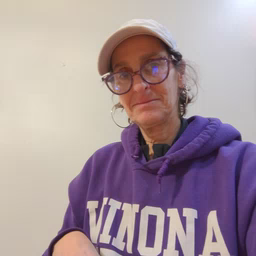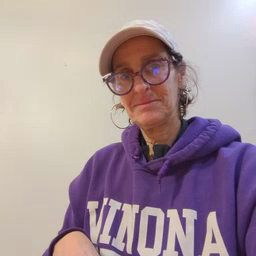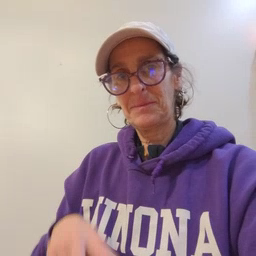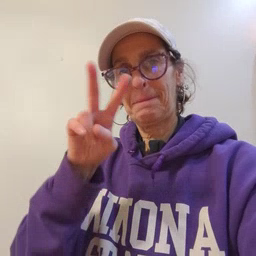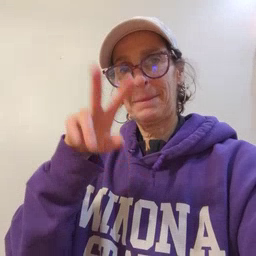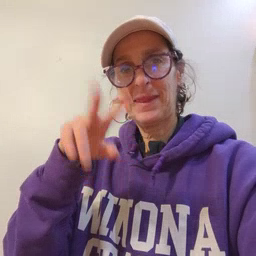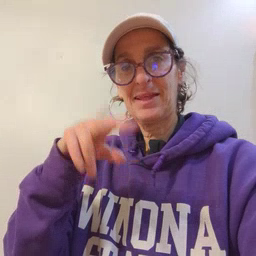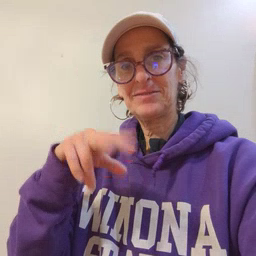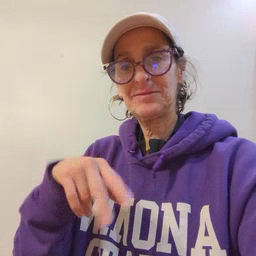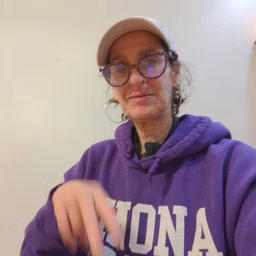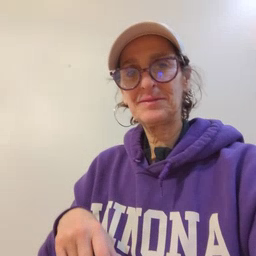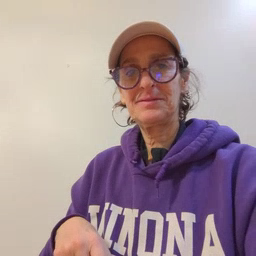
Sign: read